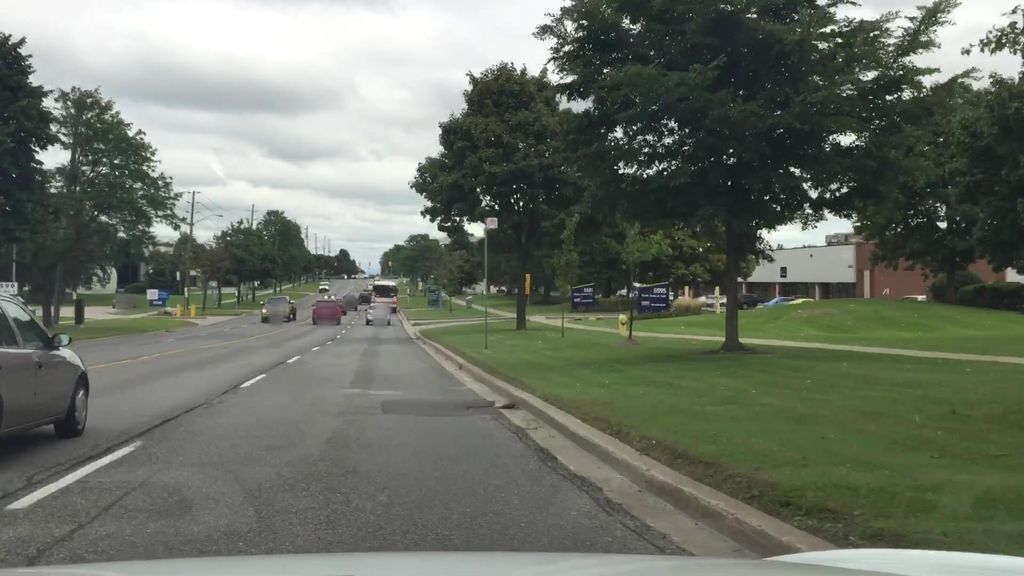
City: toronto